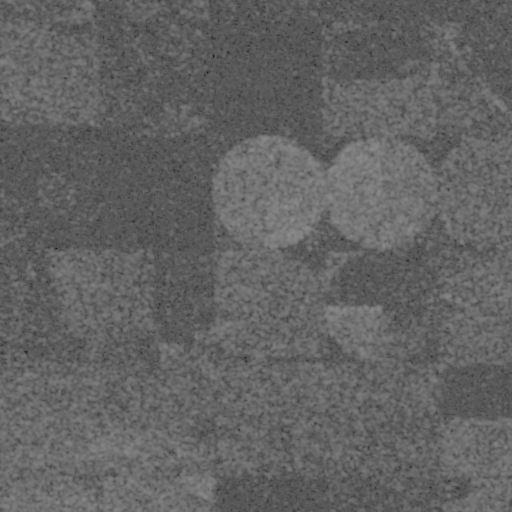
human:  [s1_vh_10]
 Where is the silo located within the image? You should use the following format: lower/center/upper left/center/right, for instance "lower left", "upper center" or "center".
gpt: The silo is located in the center right of the image.
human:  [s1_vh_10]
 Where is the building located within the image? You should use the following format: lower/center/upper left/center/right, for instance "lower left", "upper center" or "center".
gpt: The building is located in the center right of the image.
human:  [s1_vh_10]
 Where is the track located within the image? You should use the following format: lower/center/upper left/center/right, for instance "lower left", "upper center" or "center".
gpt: There is no track in the image.

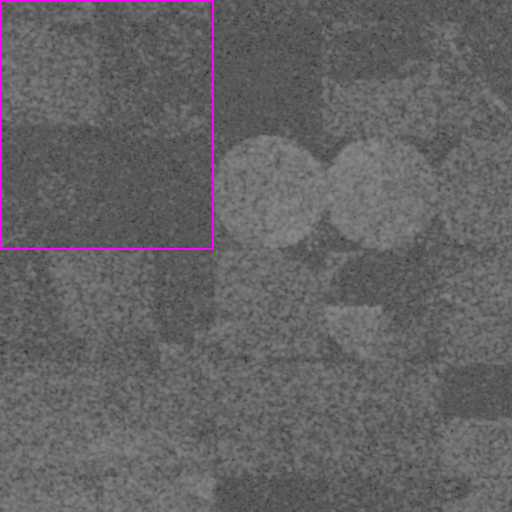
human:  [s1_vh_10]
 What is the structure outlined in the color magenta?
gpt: The structure outlined in magenta is a crop field.
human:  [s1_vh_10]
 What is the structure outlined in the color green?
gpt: There is no green outline.